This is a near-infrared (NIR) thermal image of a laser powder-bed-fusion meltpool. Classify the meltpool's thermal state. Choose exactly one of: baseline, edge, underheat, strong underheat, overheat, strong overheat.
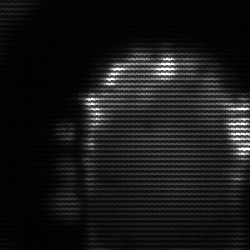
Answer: baseline